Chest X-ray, AP view. Patient: 33 years old, sex M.
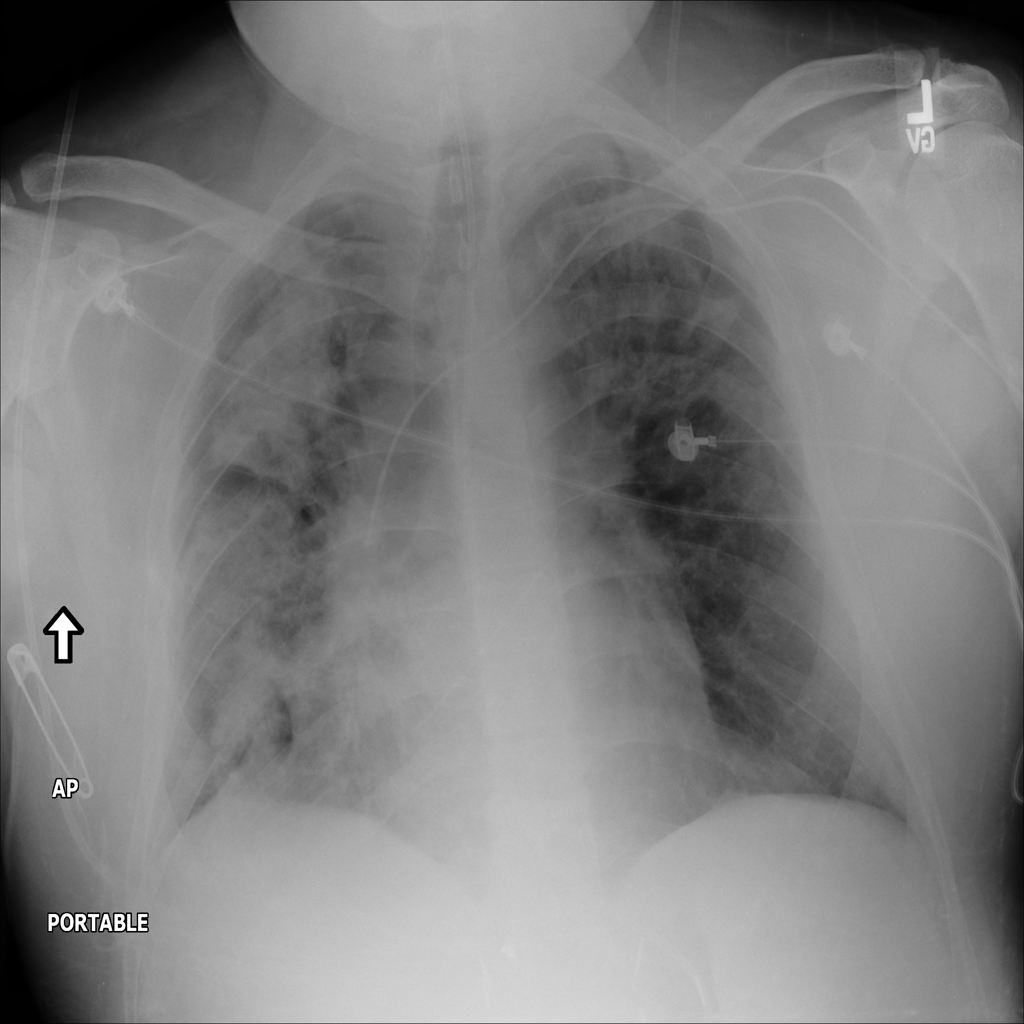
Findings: Infiltration